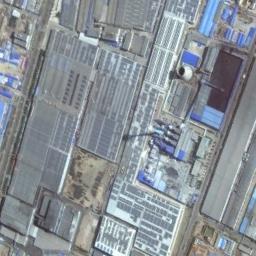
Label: industrial_area